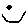
Label: smiley face